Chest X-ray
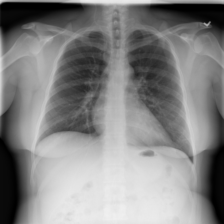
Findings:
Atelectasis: negative
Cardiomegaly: negative
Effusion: negative
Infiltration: negative
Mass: negative
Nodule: negative
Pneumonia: negative
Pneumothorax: negative
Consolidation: negative
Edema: negative
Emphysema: negative
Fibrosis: negative
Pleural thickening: negative
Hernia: negative